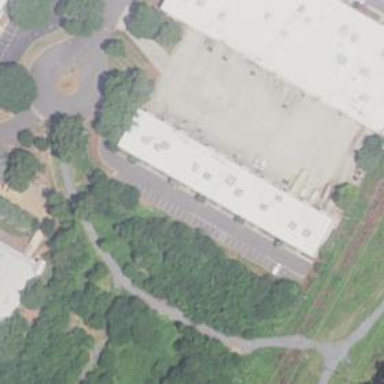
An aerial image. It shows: Warehouse building.